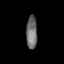
Tissue: prostate
Cell type: Myeloid cells
Senescence score: 0.748
Nuclear area (px): 355
Mean DAPI intensity: 109.842